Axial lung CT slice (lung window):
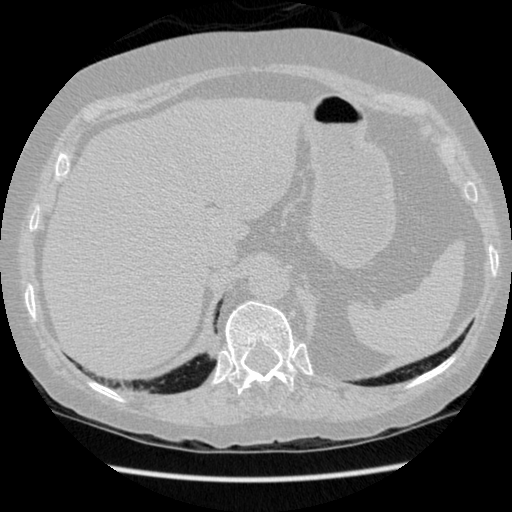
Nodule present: no